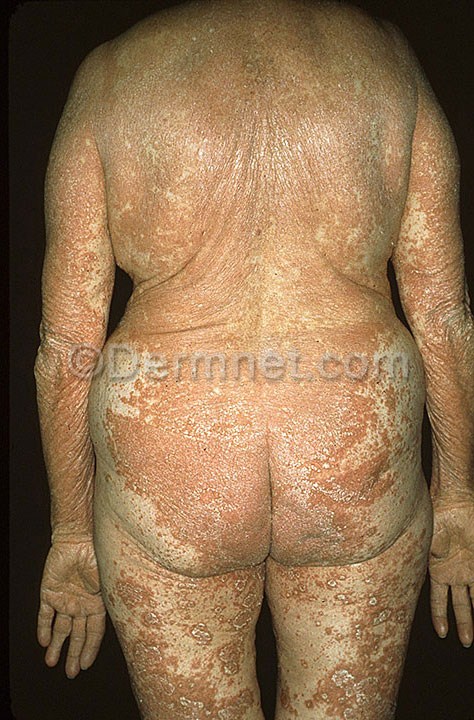
Disease: Psoriasis pictures Lichen Planus and related diseases